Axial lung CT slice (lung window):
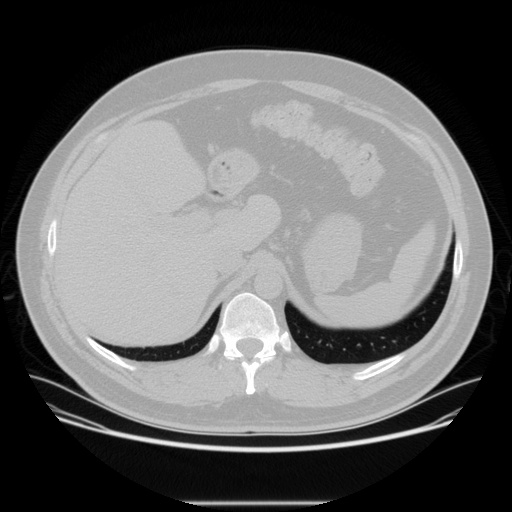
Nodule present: no